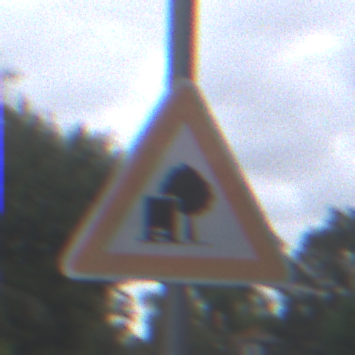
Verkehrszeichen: UnzureichendesLichtraumprofil
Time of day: MorningAfternoon
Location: Outdoor (Urban)
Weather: Overcast
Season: NotSpecified
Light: Natural